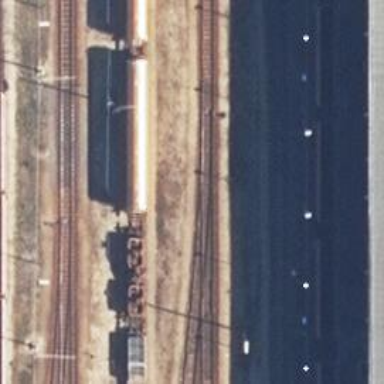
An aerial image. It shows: Railway switch.